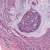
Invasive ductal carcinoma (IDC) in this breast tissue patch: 1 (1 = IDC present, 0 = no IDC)